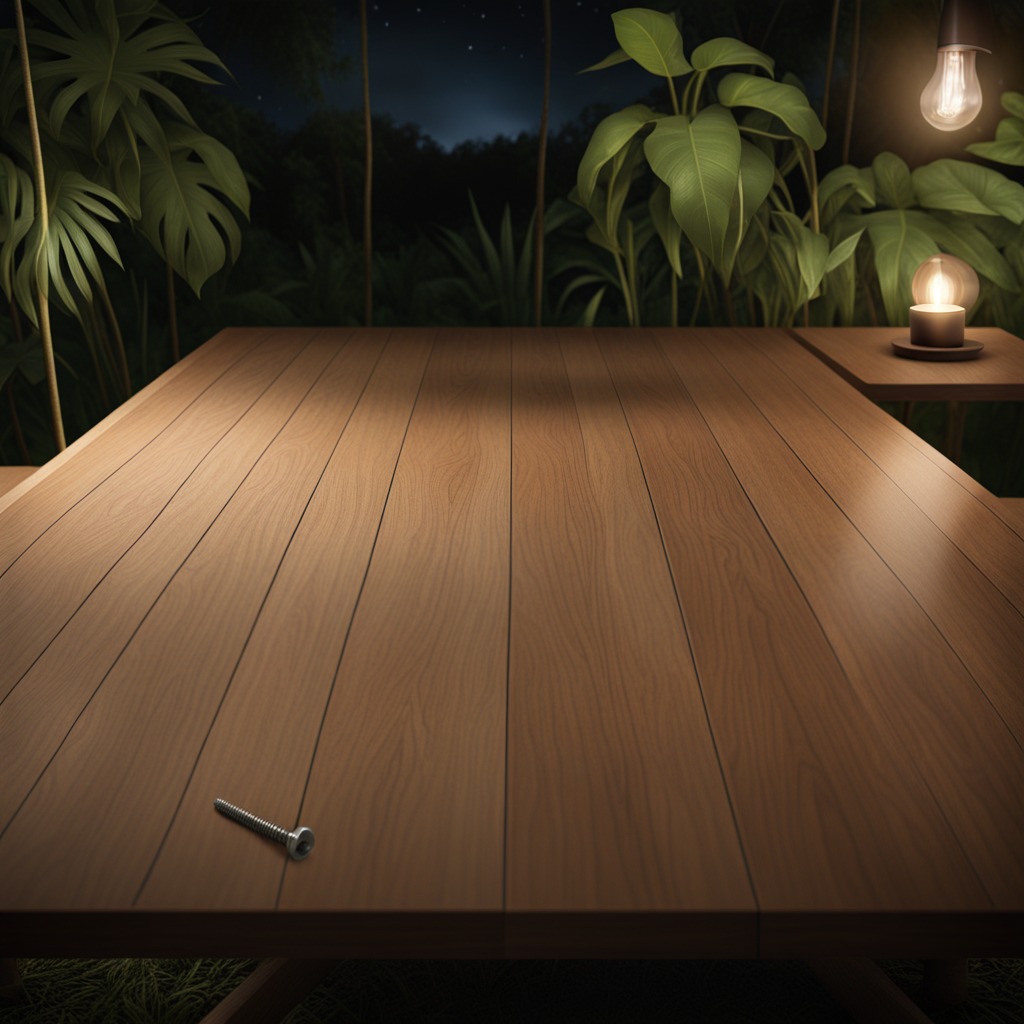
A metal screw is lying on a wooden table inside a jungle field workshop tent at night dim ambient light soft shadows worn but